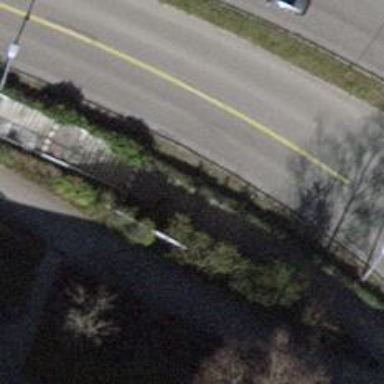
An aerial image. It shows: Footway on asphalt surface passing through tunnel.